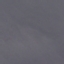
Label: SeaLake